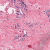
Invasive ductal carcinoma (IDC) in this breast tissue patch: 1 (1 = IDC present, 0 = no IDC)